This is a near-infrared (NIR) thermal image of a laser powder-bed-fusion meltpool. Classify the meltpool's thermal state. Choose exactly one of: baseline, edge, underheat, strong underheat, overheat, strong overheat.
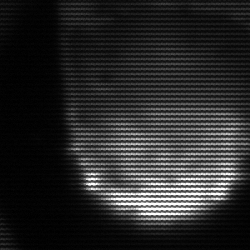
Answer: edge